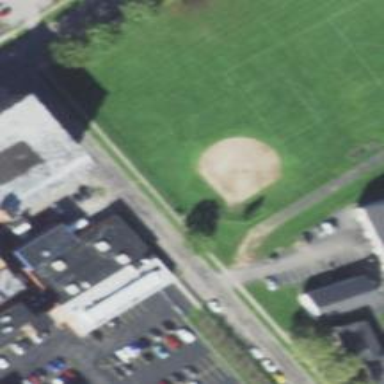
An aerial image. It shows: Baseball pitch for leisure land activities.